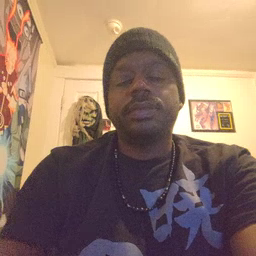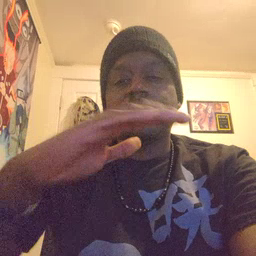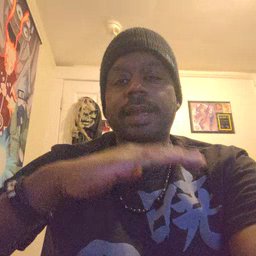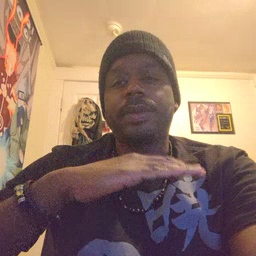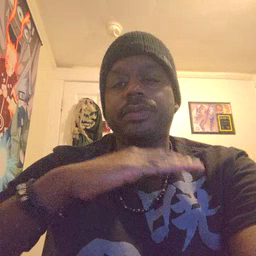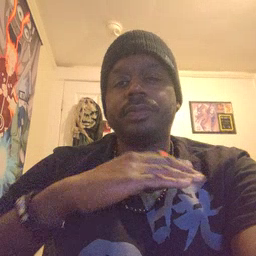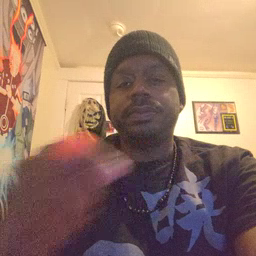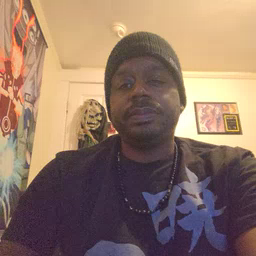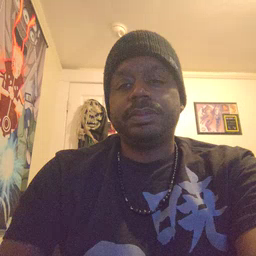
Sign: table